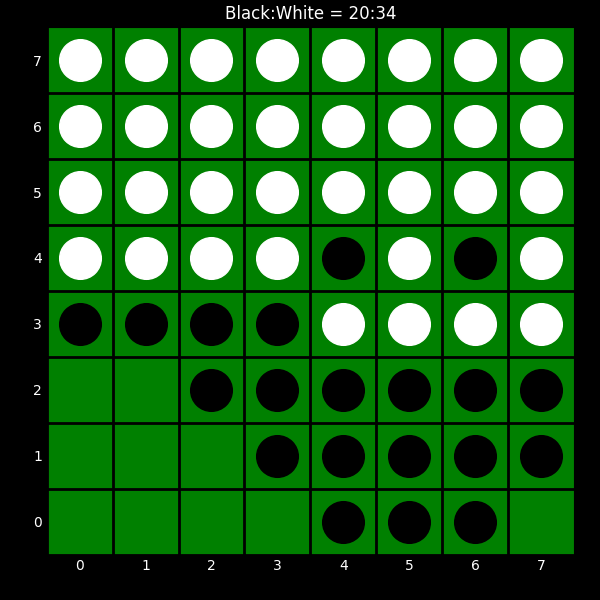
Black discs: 20
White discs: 34